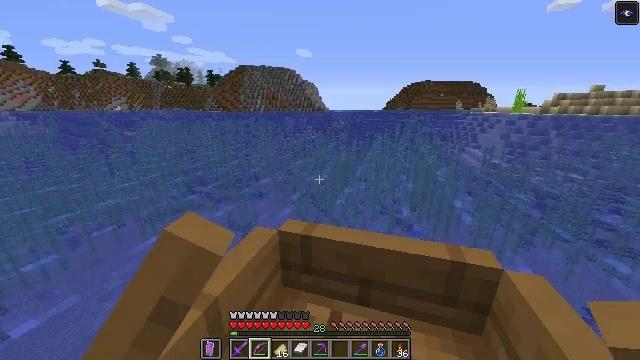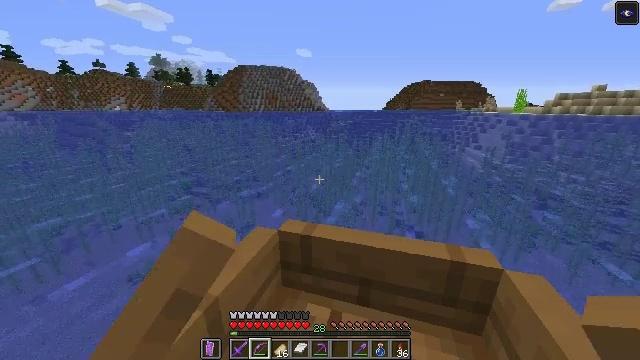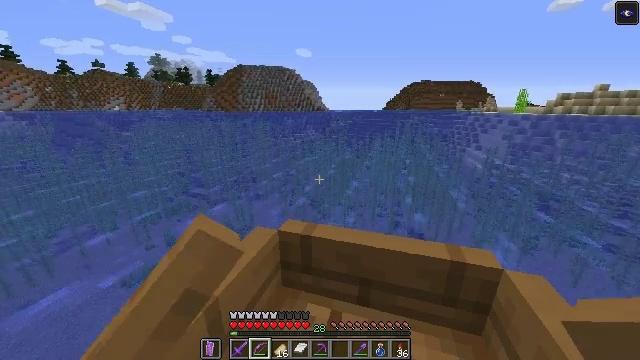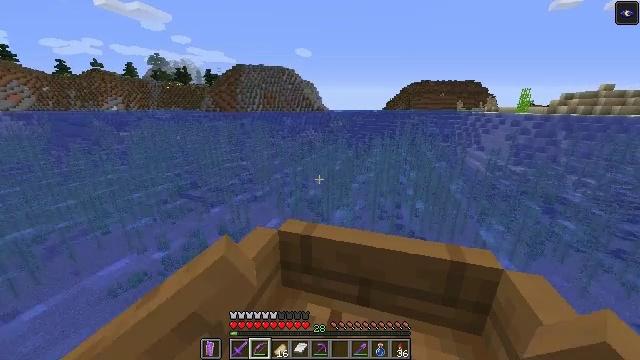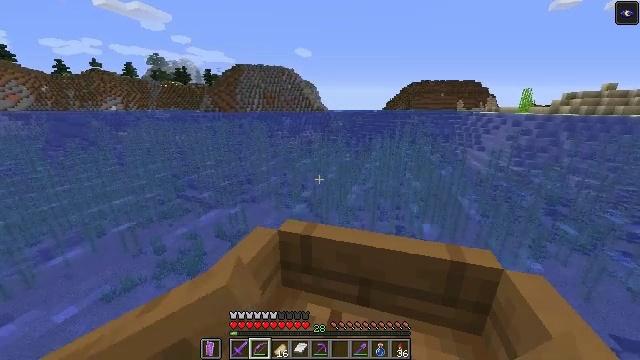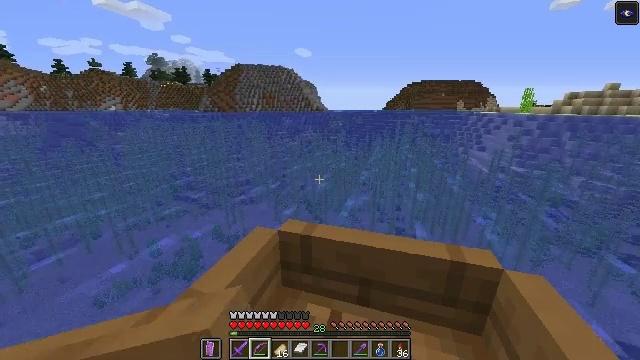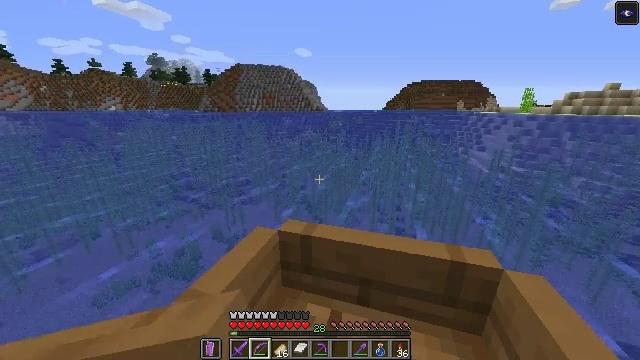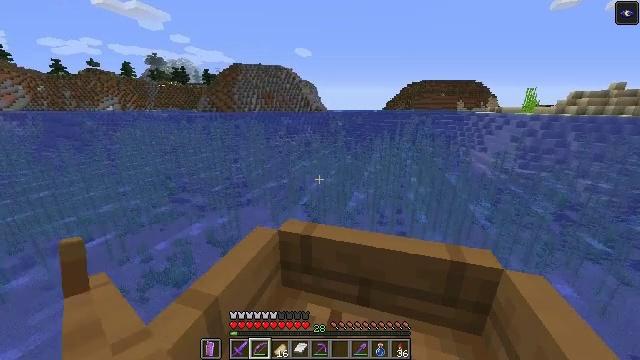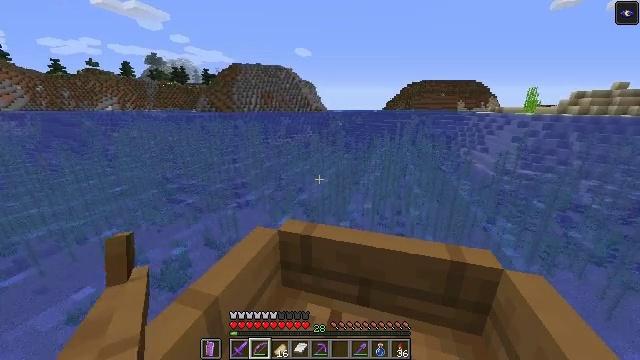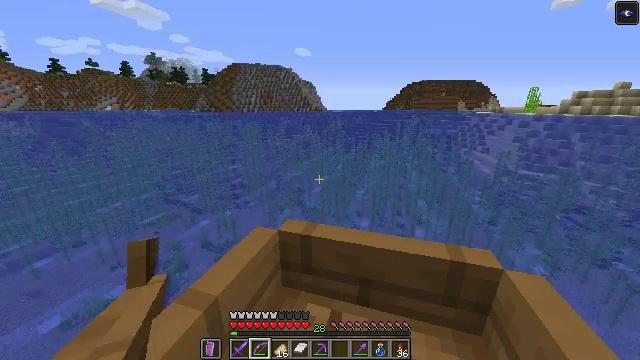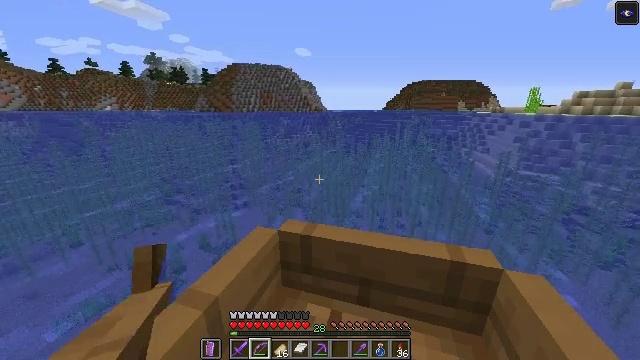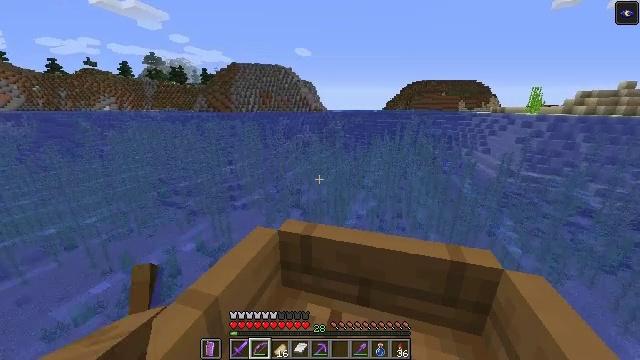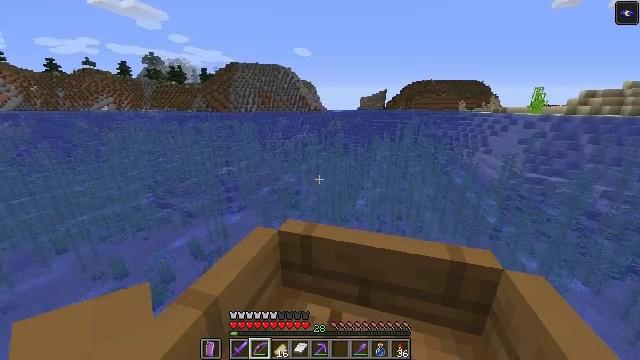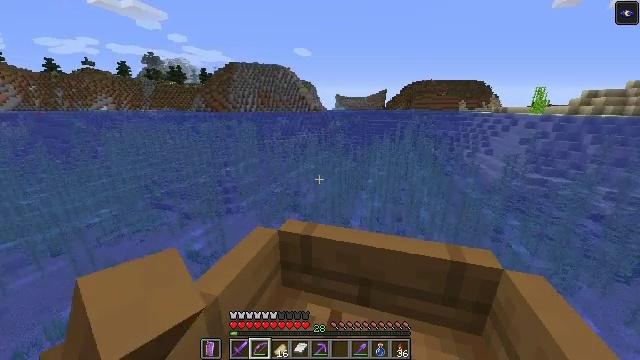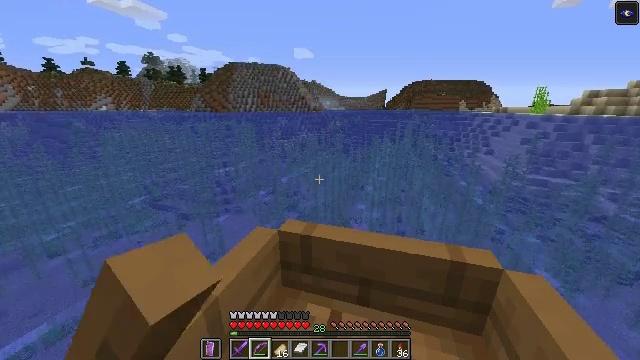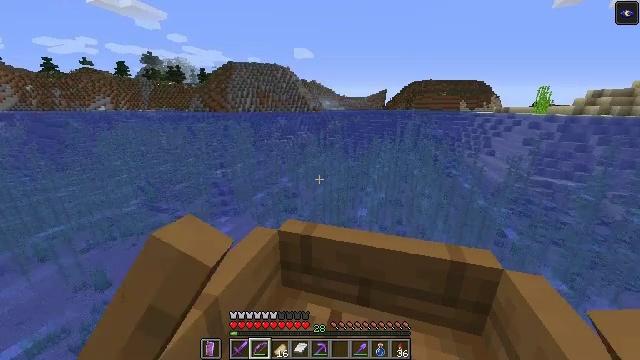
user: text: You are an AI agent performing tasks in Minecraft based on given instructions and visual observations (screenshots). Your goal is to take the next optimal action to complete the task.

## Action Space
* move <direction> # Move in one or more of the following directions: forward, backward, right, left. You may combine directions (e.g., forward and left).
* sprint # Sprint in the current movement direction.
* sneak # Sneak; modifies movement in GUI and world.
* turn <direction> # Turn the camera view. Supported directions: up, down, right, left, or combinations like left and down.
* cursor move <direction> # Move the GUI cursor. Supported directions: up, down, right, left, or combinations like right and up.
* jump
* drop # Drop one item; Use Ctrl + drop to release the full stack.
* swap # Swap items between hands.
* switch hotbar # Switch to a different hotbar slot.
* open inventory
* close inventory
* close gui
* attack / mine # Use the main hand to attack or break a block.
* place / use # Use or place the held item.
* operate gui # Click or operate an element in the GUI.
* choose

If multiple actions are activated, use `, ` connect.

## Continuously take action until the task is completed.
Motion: motion action
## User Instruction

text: Collect some oak leaves.
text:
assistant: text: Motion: move forward, sprint
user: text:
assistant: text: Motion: move forward, sprint
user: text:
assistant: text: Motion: move forward, sprint
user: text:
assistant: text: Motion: move forward, sprint
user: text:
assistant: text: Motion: move forward, sprint
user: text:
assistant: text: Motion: move forward, sprint
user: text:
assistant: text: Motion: move forward, sprint
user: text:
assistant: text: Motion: move forward, sprint
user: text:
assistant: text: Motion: move forward, sprint
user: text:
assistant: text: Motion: move forward, sprint
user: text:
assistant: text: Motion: move forward, sprint
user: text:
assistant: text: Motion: move forward, sprint
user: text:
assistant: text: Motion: move forward, sprint
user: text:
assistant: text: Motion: move forward, sprint
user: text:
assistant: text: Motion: move forward, sprint
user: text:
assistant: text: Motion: move forward, sprint
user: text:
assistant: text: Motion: move forward, sprint
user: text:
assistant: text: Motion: move forward, sprint
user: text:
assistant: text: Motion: move forward, sprint
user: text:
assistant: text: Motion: move forward, sprint
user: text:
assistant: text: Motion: move forward, sprint
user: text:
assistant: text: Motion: move forward, sprint
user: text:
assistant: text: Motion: move forward, sprint
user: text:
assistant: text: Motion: move forward, sprint
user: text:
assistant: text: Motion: move forward, sprint
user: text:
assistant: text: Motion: move forward, sprint
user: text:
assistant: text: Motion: move forward, sprint
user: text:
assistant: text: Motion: move forward, sprint
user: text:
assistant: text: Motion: move forward, sprint
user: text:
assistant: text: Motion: move forward, sprint